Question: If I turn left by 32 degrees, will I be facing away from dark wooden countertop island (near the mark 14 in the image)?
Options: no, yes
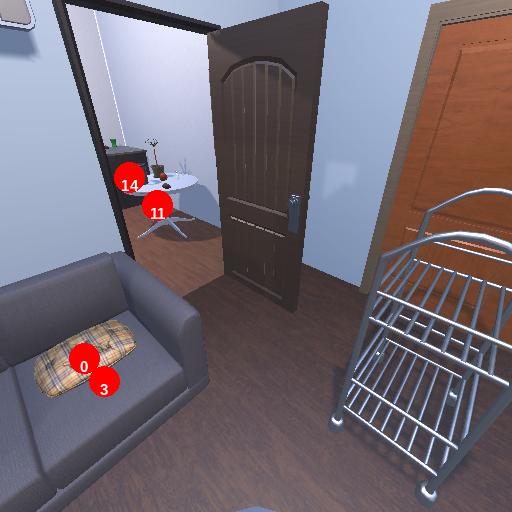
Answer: no